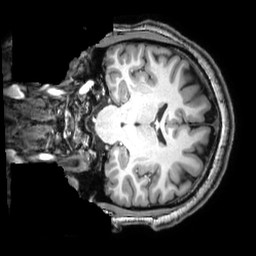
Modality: T1w
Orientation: coronal
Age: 23
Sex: male